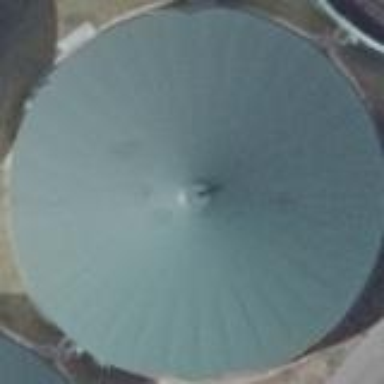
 serving as covered reservoir. It is digester building with generator inside."